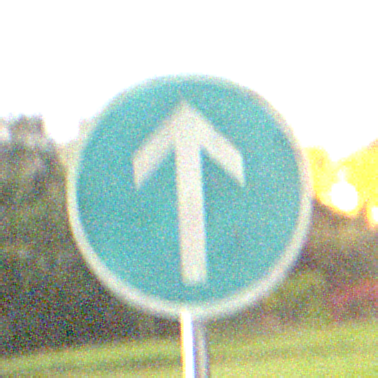
Verkehrszeichen: VorgeschriebeneFahrtrichtungGeradeaus
Umgebung: Outdoor, Nature
Tageszeit: Night
Wetter: Clear
Licht: Natural
Jahreszeit: NotSpecified
Kontrast: HighContrast